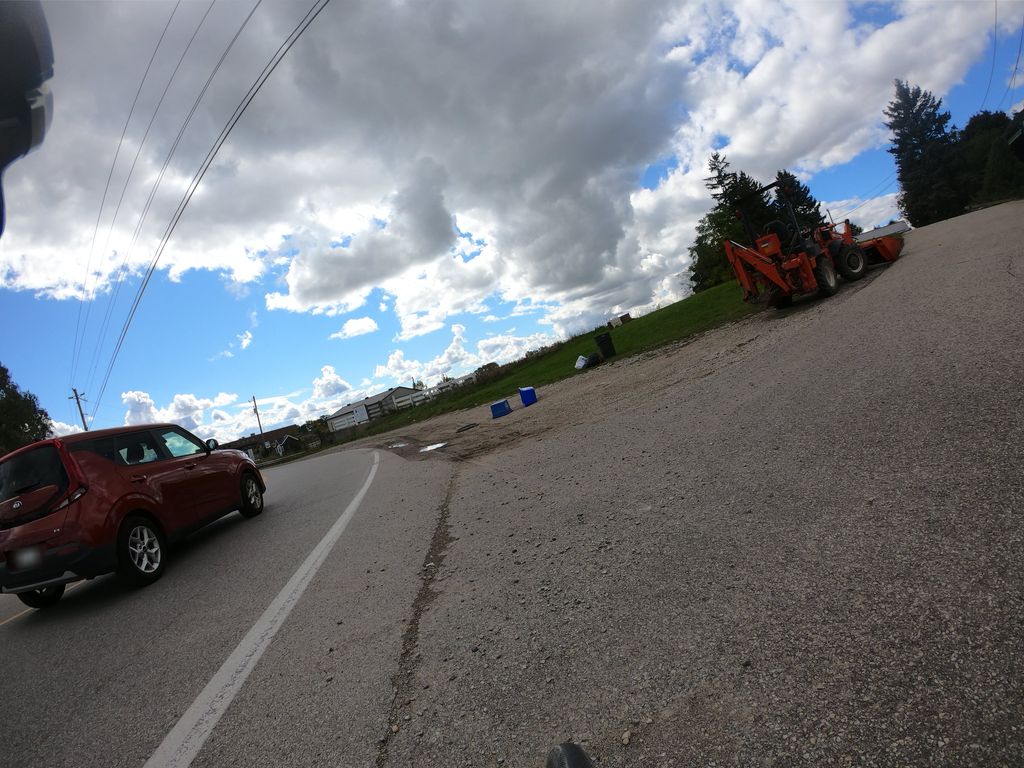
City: kitchener-waterloo